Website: home-depot
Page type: customer-info-address
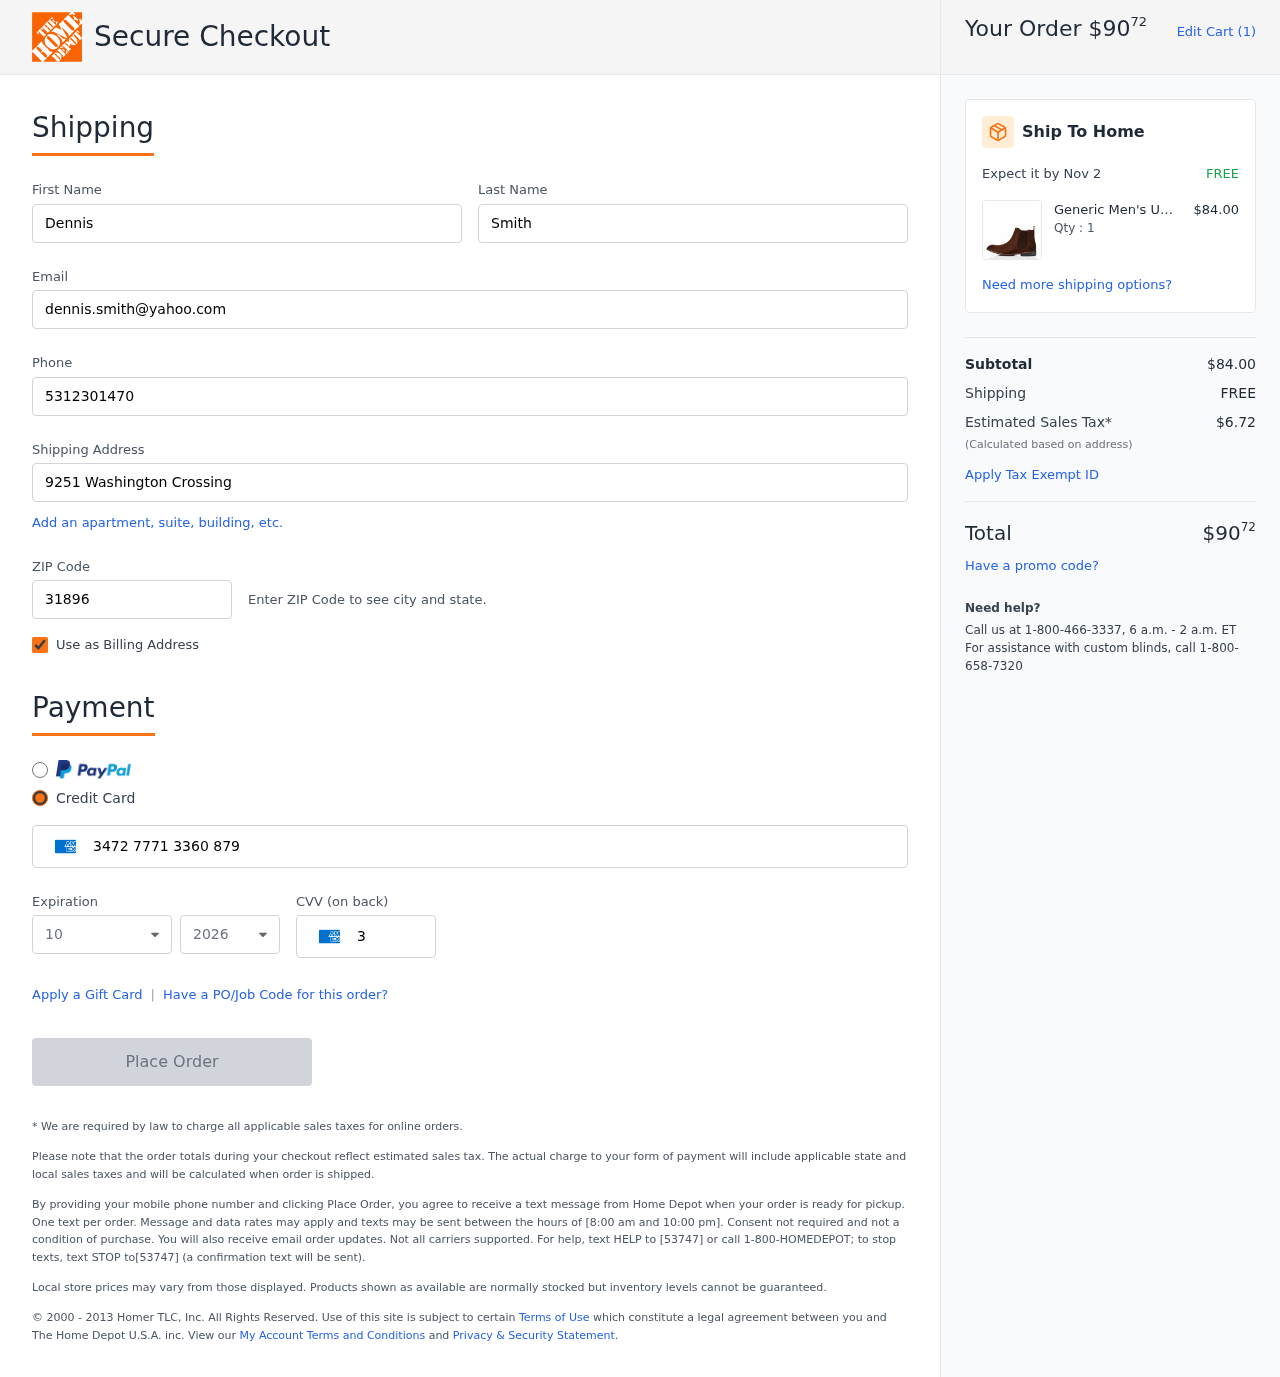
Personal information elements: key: PII_CARD_CVV
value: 3929
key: PII_CARD_EXPIRY_MONTH
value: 10
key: PII_CARD_EXPIRY_YEAR
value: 26
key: PII_CARD_NUMBER
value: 3472 7771 3360 879
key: PII_EMAIL
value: dennis.smith@yahoo.com
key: PII_FIRSTNAME
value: Dennis
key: PII_LASTNAME
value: Smith
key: PII_PHONE
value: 5312301470
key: PII_POSTCODE
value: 31896
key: PII_STREET
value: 9251 Washington Crossing
Product elements: key: PRODUCT1_BRAND
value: Generic
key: PRODUCT1_NAME
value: Men's Um1359 Chelsea Boots, Brown Chocolate, US:5
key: PRODUCT1_PRICE
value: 84
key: PRODUCT1_QUANTITY
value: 1
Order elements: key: ORDER_TOTAL
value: $9072
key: ORDER_NUM_ITEMS
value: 1
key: ORDER_DELIVERY_DATE
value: Nov 2
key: ORDER_SUBTOTAL
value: $84.00
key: ORDER_SHIPPING_COST
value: FREE
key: ORDER_TAX
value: $6.72